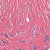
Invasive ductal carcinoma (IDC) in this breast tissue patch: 1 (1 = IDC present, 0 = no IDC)